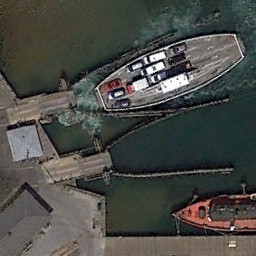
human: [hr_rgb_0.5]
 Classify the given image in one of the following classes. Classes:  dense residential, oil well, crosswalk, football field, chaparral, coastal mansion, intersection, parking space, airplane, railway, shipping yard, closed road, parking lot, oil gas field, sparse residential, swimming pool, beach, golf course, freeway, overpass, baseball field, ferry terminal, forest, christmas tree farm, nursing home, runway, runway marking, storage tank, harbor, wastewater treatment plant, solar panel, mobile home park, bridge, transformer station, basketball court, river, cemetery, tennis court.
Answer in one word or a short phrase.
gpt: ferry terminal